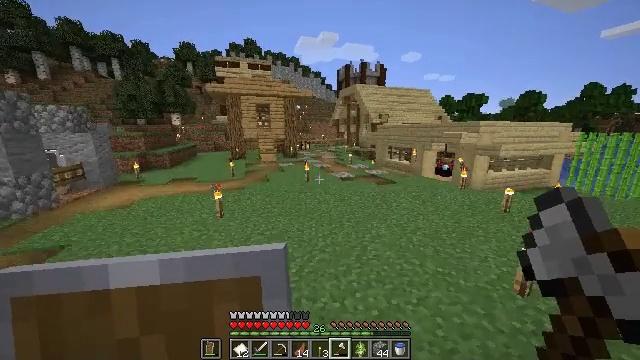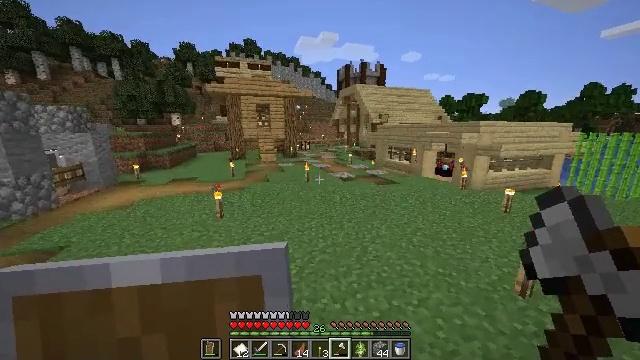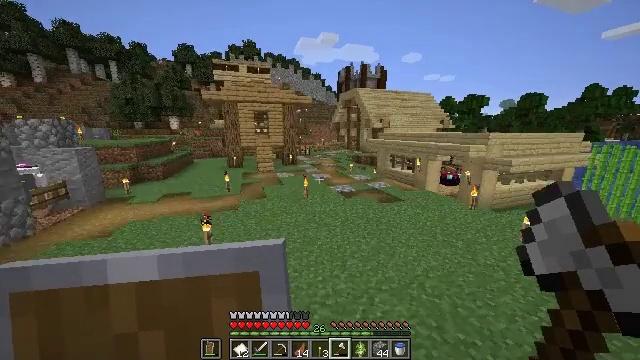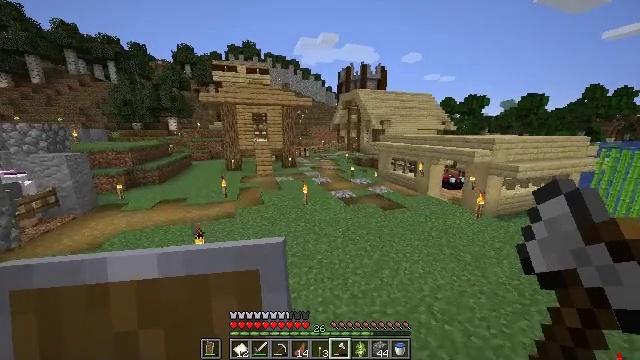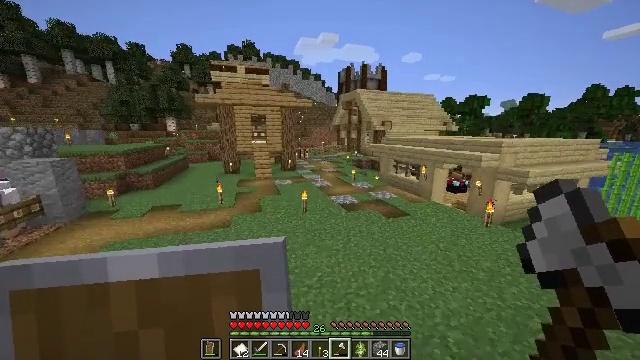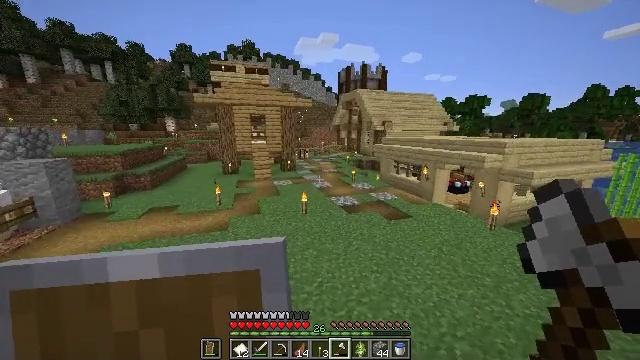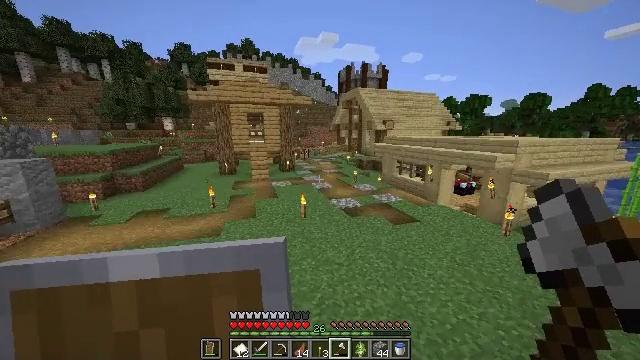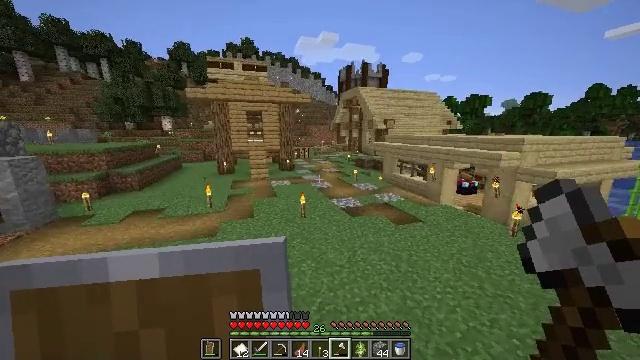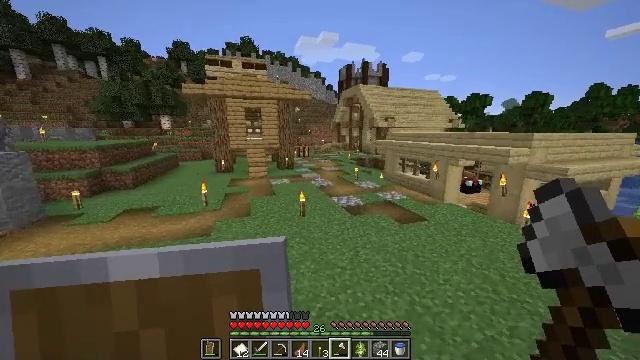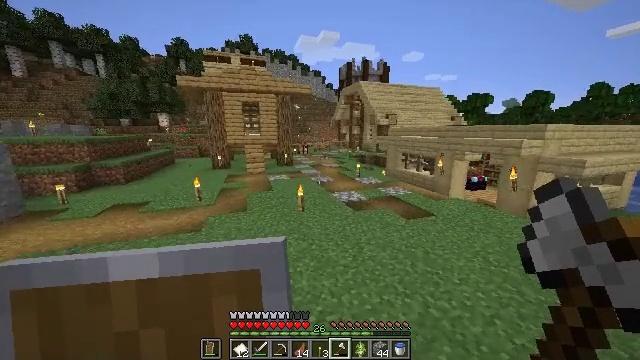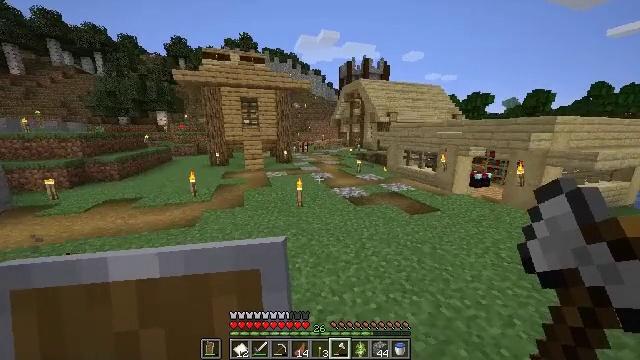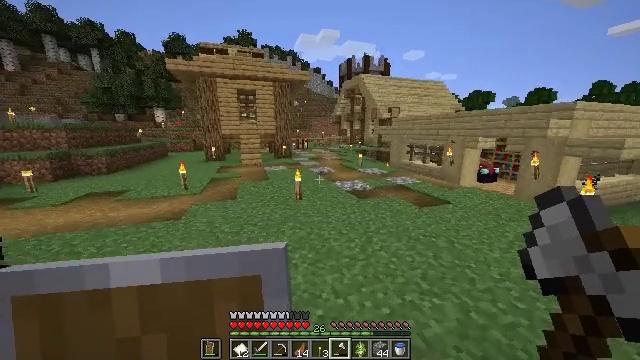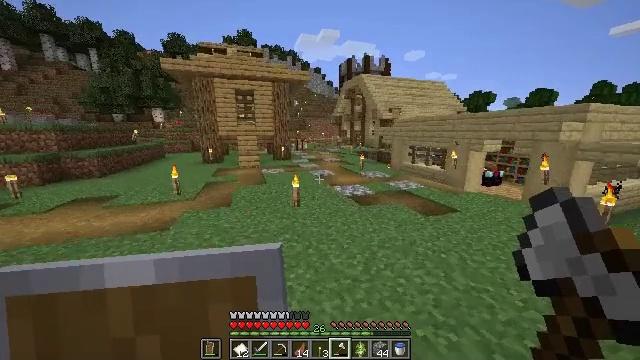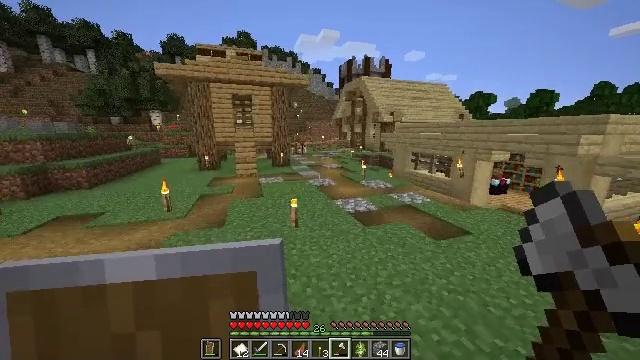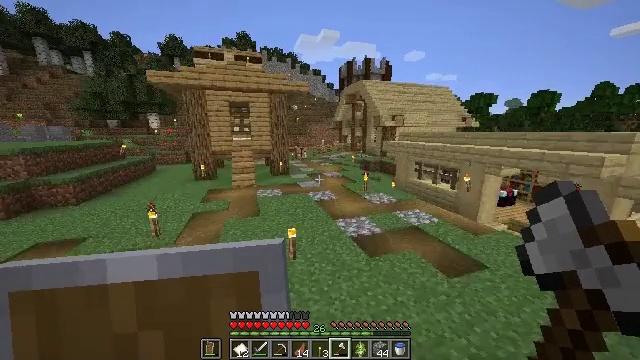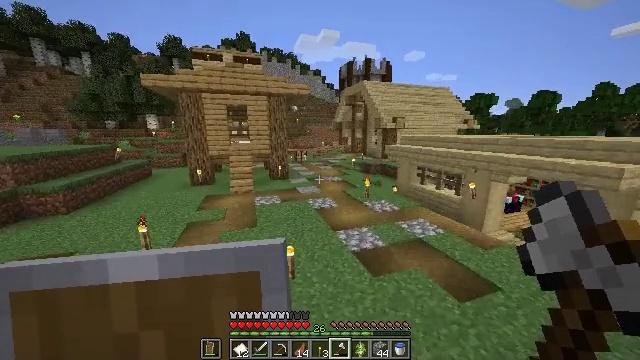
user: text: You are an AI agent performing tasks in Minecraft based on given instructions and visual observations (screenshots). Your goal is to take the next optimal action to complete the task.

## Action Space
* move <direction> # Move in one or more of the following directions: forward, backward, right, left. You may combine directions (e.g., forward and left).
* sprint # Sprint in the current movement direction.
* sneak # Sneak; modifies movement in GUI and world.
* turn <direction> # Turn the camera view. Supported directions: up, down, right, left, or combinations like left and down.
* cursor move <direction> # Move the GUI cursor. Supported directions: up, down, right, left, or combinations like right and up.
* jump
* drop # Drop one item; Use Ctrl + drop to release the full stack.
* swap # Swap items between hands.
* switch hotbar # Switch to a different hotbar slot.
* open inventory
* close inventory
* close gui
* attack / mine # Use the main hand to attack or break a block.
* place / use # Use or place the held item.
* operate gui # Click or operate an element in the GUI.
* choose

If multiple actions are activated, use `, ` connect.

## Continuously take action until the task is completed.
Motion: motion action
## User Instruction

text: Drop an egg.
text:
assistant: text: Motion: move forward, jump
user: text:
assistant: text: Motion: move forward, jump
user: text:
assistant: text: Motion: move forward, jump
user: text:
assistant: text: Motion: move forward, jump
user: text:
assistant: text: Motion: move forward, jump
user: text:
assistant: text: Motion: move forward, jump
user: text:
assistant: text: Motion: move forward, jump
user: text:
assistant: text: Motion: move forward, jump
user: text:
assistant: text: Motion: move forward, jump
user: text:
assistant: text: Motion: move forward, jump
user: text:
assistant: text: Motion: move forward, jump
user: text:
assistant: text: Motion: move forward, jump
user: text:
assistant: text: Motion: move forward, jump
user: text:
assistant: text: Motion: move forward, jump
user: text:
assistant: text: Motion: move forward, jump
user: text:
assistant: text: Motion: move forward, jump
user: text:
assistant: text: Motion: move forward, jump
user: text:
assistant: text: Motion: move forward, jump
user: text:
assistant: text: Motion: move forward, turn left, jump
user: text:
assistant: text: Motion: move forward, turn right, jump
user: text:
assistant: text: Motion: move forward, jump
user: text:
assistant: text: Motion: move forward, jump
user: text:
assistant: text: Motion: move forward, jump
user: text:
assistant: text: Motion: move forward, jump
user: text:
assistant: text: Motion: move forward
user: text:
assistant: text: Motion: move forward
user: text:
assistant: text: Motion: move forward
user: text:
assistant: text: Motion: move forward, turn left
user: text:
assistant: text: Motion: move forward
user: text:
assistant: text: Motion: move forward